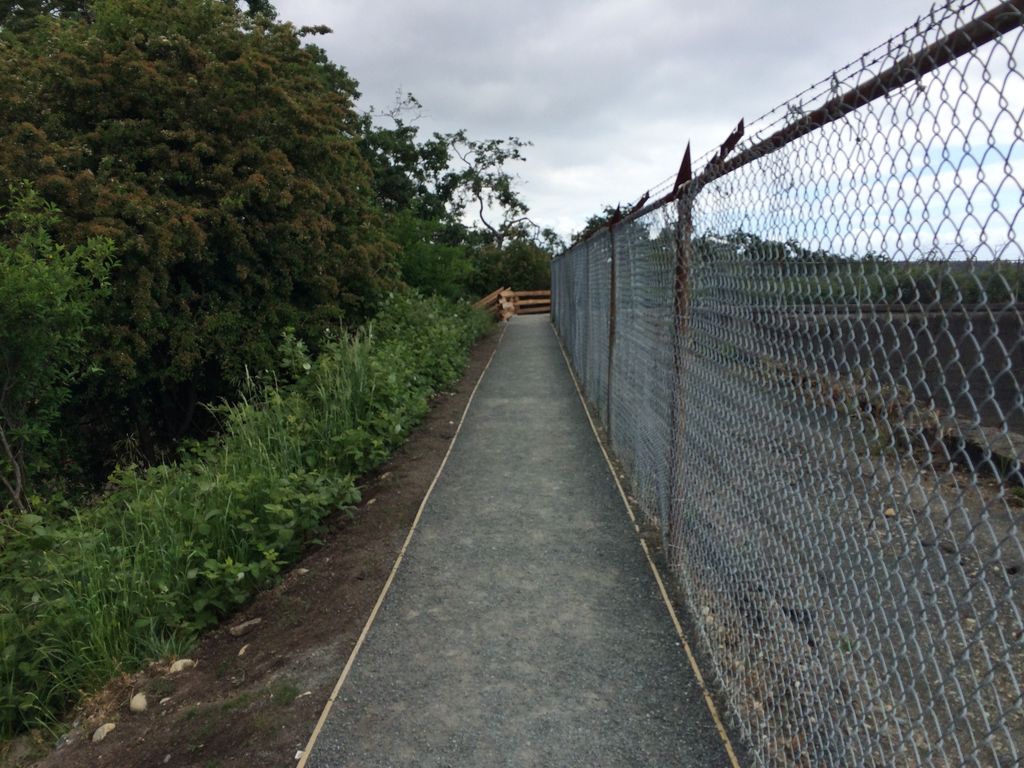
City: victoria